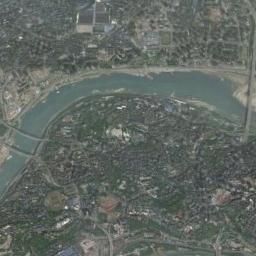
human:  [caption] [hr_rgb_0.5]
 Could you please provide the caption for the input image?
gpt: A curved green river flows through the bustling city .

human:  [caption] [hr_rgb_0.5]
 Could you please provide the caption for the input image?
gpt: Many trees are around the river .

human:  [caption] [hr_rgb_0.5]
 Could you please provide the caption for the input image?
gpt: The blue river goes through the residential area and some overpasses are over the river .

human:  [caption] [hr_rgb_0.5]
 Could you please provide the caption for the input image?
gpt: The river goes through houses and trees .

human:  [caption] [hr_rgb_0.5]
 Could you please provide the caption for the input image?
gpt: There are many buildings around the river .